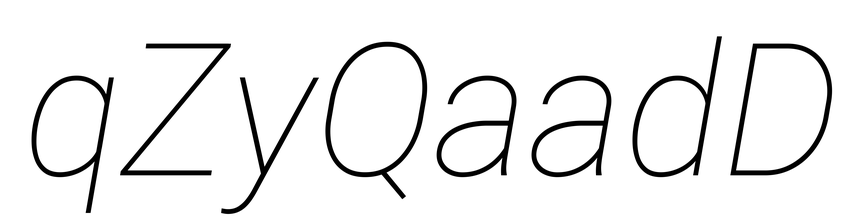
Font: Roboto-Italic_Thin_Italic